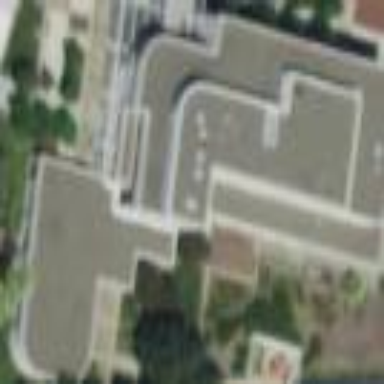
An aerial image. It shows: Hospital building.